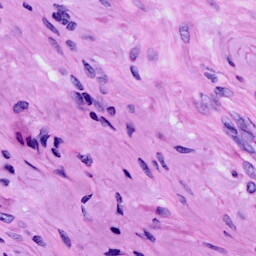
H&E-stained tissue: Cervix